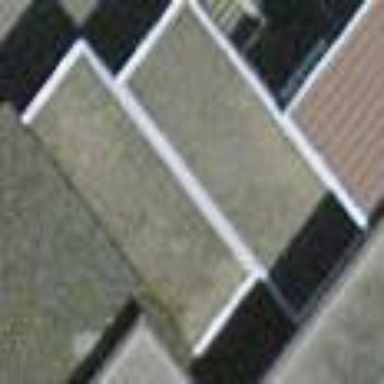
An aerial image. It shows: Group of garages.